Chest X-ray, AP view. Patient: 75 years old, sex F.
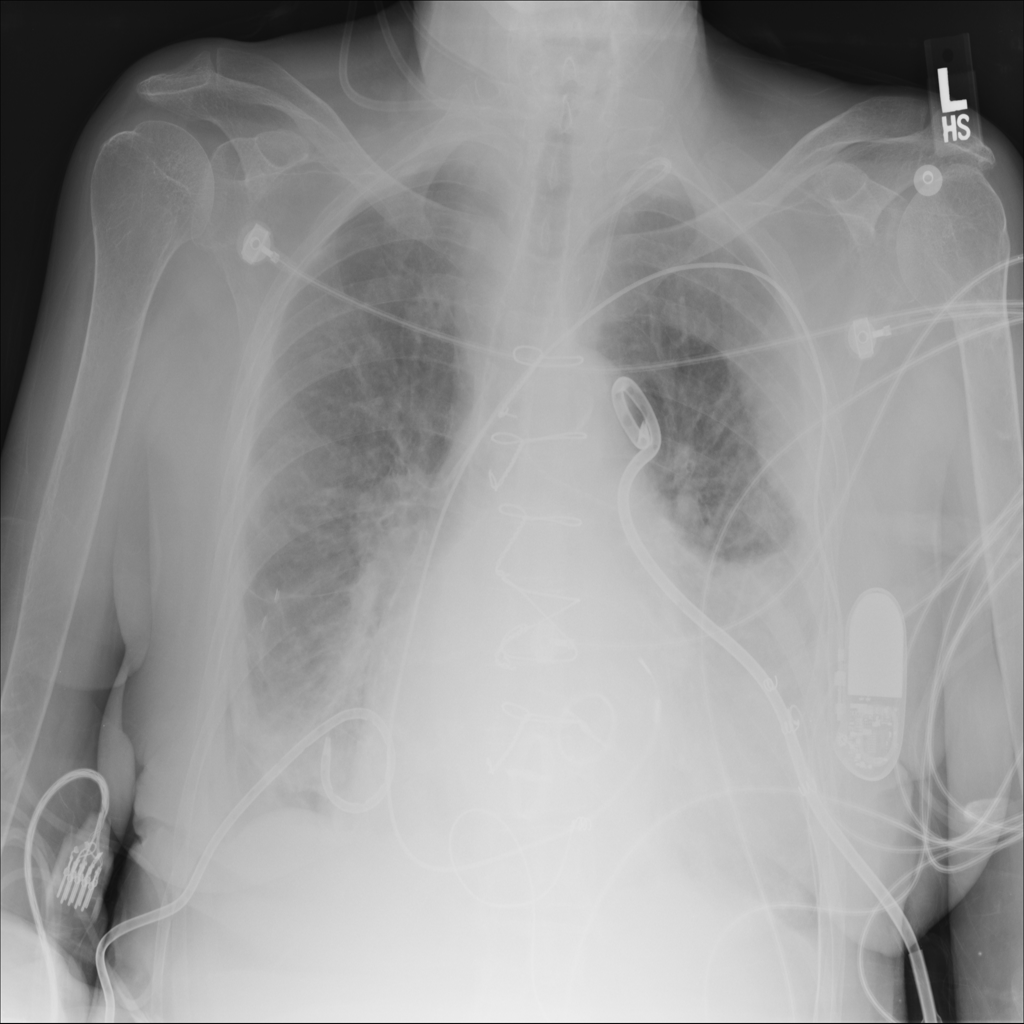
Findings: Consolidation, Effusion